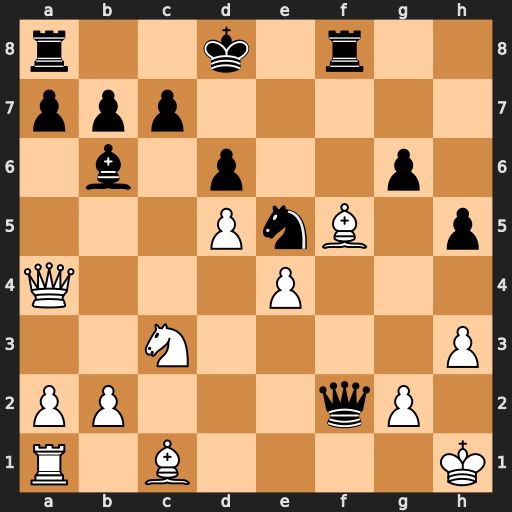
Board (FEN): r2k1r2/ppp5/1b1p2p1/3PnB1p/Q3P3/2N4P/PP3qP1/R1B4K
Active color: w
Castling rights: -
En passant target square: -
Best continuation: Bg5+ Rf6 Bxf6#